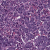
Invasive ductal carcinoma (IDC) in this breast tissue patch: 1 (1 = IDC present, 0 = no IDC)